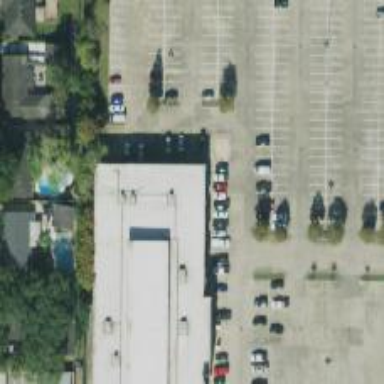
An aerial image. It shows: Parking space.